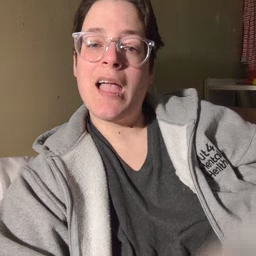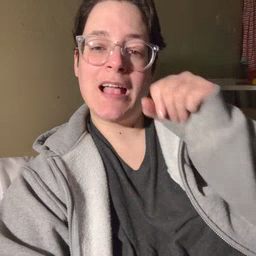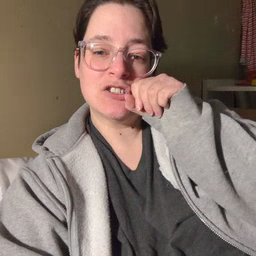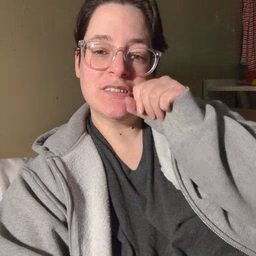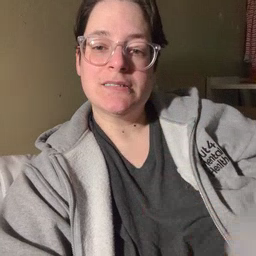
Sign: carrot